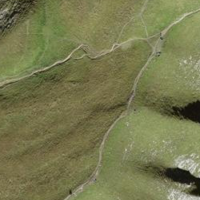
EUNIS habitat code: 23
Species observed at this site:
Capra ibex